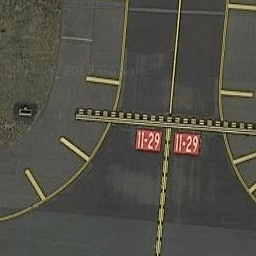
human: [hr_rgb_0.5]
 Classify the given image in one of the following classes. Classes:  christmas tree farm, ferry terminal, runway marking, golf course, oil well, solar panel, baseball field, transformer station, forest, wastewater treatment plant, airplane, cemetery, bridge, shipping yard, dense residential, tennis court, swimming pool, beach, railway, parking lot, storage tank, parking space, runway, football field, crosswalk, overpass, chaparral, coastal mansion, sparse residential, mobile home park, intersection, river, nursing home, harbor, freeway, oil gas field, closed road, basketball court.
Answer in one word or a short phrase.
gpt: runway marking